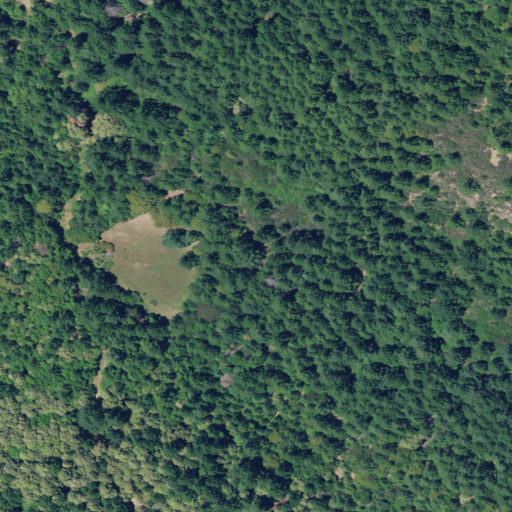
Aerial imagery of plain(s) in California named Little Horse Opening containing evergreen forest, shrub, mixed forest, and deciduous forest